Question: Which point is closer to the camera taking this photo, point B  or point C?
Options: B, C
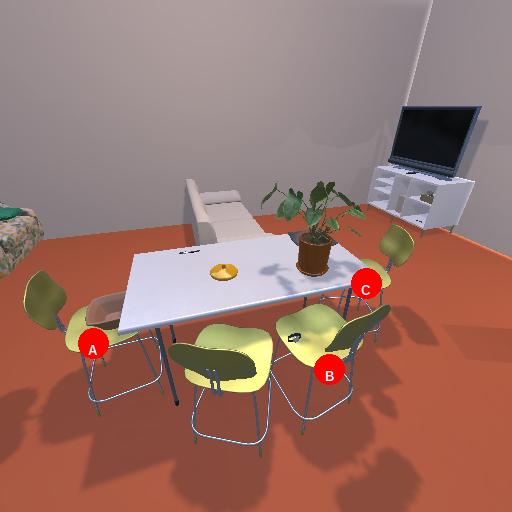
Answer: B